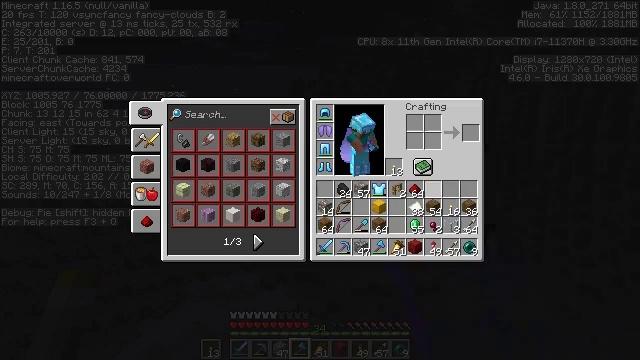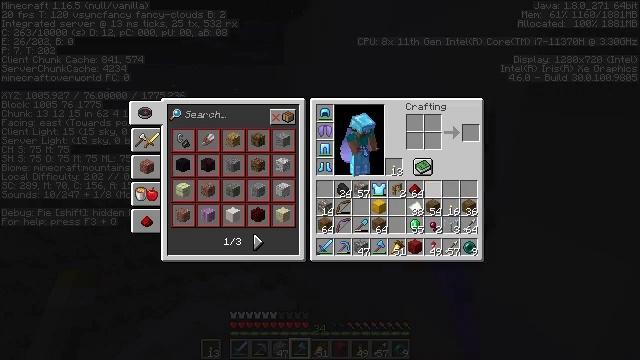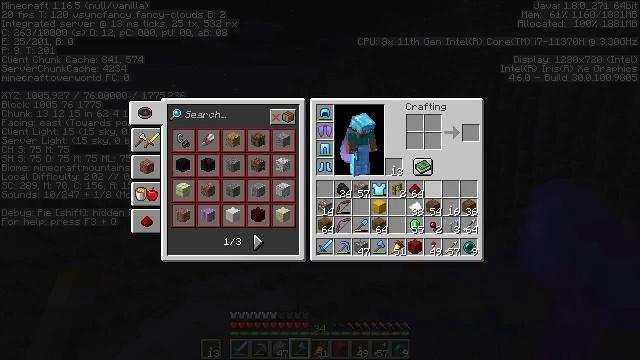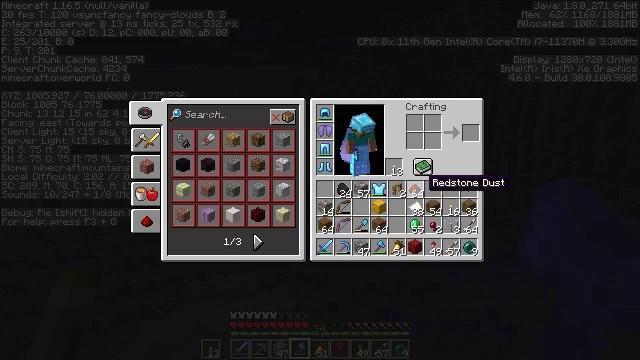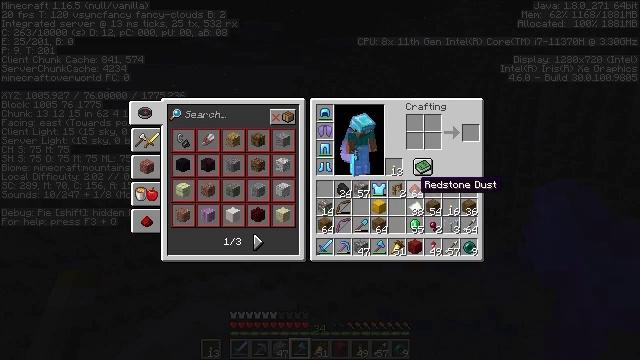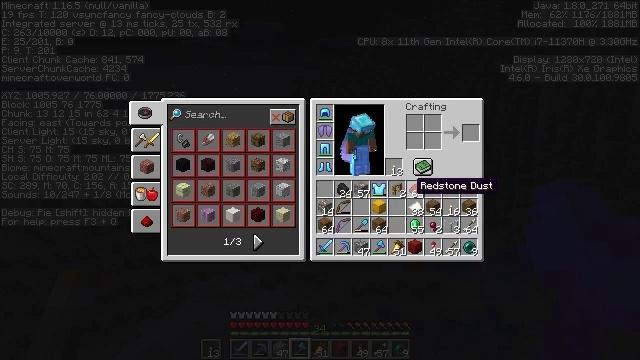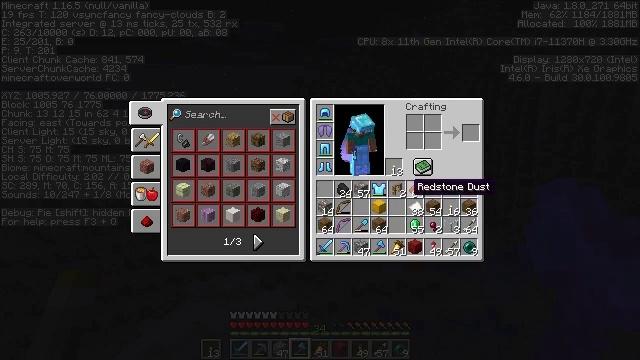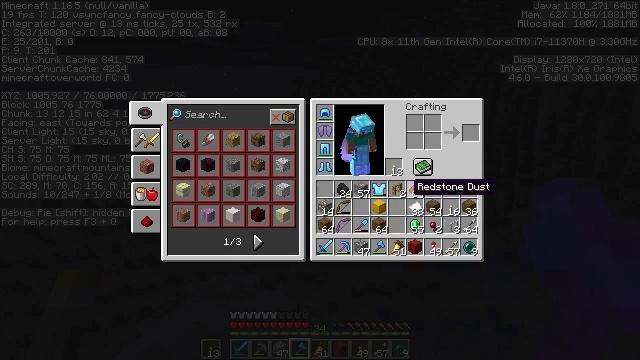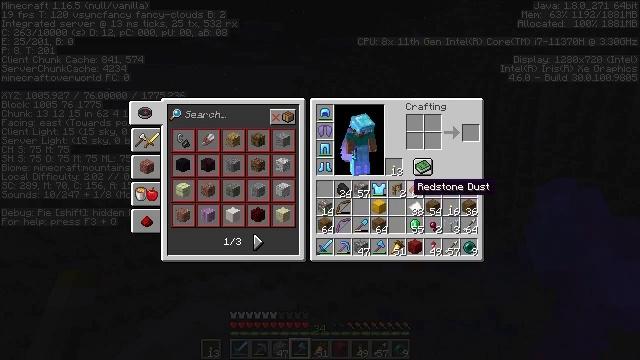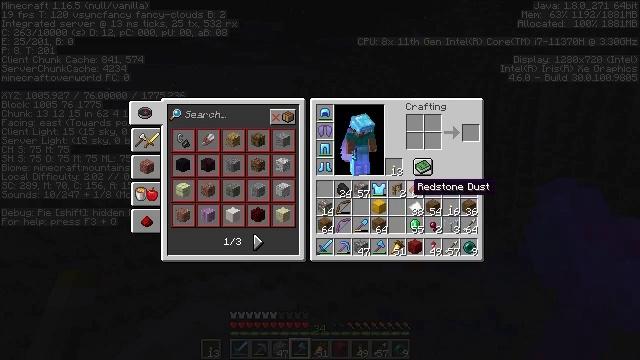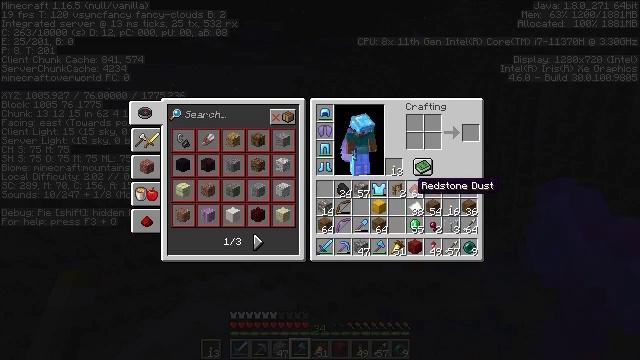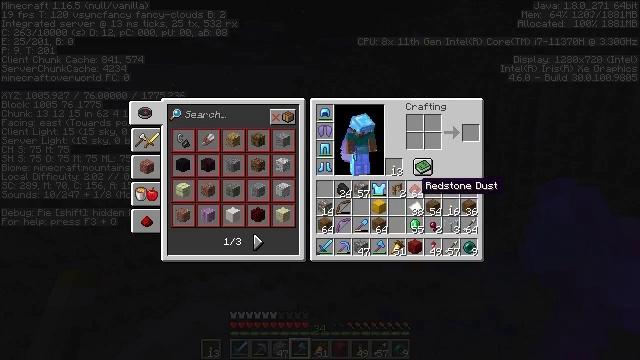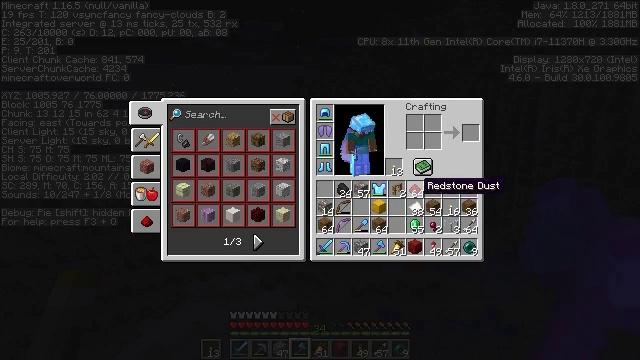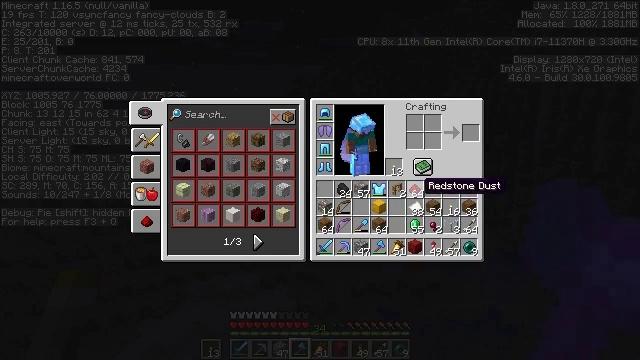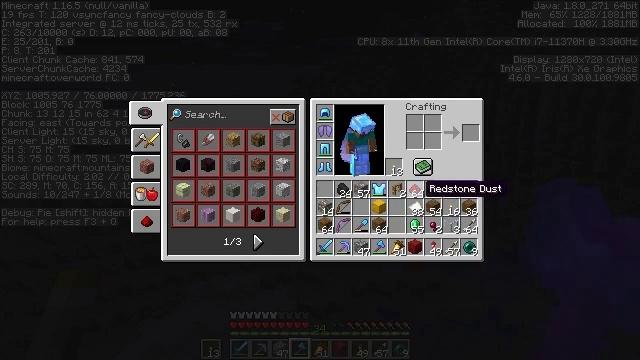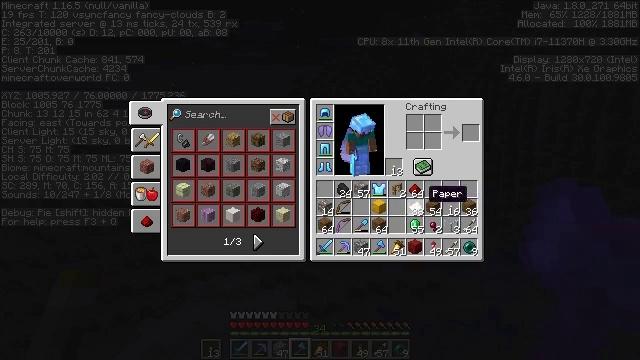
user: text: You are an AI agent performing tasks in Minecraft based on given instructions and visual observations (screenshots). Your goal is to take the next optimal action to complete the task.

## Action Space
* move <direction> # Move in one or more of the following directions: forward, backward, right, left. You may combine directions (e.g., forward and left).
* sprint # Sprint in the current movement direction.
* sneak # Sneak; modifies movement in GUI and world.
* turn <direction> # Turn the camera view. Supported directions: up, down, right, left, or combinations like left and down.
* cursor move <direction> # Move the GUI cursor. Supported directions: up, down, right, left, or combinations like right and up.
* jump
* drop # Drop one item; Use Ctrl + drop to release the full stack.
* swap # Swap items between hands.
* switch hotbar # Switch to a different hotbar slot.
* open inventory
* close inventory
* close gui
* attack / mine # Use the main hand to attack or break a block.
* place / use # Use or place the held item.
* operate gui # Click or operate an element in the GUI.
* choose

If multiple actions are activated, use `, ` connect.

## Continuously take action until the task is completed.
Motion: motion action
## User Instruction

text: Remove a firework rocket from the inventory.
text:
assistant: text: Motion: sprint, open gui
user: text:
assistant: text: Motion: sprint
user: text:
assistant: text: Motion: sprint
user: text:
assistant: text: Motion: sprint, cursor move left
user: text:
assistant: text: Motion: sprint
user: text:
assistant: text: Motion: sprint
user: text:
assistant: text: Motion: sprint
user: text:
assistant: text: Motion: sprint
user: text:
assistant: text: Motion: sprint
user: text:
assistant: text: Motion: sprint
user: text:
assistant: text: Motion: sprint
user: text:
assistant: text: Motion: sprint
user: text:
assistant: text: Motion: sprint
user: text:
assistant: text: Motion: sprint
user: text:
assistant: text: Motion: sprint
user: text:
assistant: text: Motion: sprint, cursor move right and down
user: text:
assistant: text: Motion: sprint, cursor move right
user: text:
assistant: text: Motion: sprint, cursor move right
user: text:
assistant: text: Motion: sprint
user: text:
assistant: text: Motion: sprint
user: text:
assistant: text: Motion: sprint
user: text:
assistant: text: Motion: sprint
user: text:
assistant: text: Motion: sprint
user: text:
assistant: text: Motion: sprint
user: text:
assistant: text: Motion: sprint, cursor move left
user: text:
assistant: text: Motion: sprint
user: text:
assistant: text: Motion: sprint
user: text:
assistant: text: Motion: sprint
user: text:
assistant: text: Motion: sprint, cursor move right and down
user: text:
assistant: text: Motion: sprint